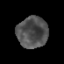
Tissue: prostate
Cell type: T cells
Senescence score: 0.3263
Nuclear area (px): 937
Mean DAPI intensity: 81.482